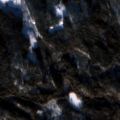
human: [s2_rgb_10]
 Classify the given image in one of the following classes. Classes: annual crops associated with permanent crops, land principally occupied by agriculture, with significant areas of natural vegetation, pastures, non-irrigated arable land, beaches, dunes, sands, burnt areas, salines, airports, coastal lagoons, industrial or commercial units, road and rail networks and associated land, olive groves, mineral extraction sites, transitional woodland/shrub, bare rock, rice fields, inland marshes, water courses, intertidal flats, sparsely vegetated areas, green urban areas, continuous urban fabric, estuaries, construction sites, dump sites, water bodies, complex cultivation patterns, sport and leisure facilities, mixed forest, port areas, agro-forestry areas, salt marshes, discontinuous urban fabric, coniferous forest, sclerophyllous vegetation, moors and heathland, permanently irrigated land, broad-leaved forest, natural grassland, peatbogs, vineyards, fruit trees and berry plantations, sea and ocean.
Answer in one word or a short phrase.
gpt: non-irrigated arable land, coniferous forest, mixed forest, transitional woodland/shrub